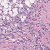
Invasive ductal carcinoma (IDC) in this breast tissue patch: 1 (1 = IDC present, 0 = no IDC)